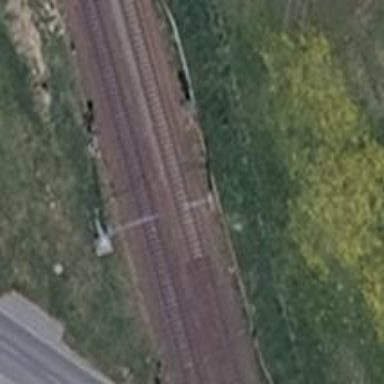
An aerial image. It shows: Railway signal.